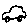
Label: car